【题型】填空题　【知识点】解析几何　【难度】easy
已知椭圆 \( C:\dfrac{x^2}{a^2}+\dfrac{y^2}{b^2}=1(a>b>0) \) 的左、右焦点分别为 \( F_1,F_2 \)，\( P \) 是 \( C \) 上一点，且 \( \overrightarrow{PF_1} \cdot \overrightarrow{PF_2}=0 \)，\( |\overrightarrow{PF_1}|=2|\overrightarrow{PF_2}| \)，则 \( C \) 的离心率为 \underline{\hspace{8cm}}。
【解答】
【答案】$\dfrac{\sqrt{5}}{3}$

【解析】因为 $\overrightarrow{PF_1} \cdot \overrightarrow{PF_2} = 0$，所以 $\overrightarrow{PF_1} \perp \overrightarrow{PF_2}$，

由椭圆定义，得 $|\overrightarrow{PF_1}| + |\overrightarrow{PF_2}| = 2a$，

又因为 $|\overrightarrow{PF_1}| = 2|\overrightarrow{PF_2}|$，

所以 $|\overrightarrow{PF_1}| = 2|\overrightarrow{PF_2}| = \dfrac{4}{3}a$。

设 $C$ 的焦距为 $2c$，由勾股定理，得 $\left(|\overrightarrow{PF_1}|\right)^2 + \left(|\overrightarrow{PF_2}|\right)^2 = (2c)^2$，

又 $|\overrightarrow{PF_1}| = 2|\overrightarrow{PF_2}| = \dfrac{4}{3}a$，所以 $\left(\dfrac{4}{3}a\right)^2 + \left(\dfrac{2}{3}a\right)^2 = (2c)^2$，

所以 $e = \dfrac{c}{a} = \dfrac{\sqrt{5}}{3}$。

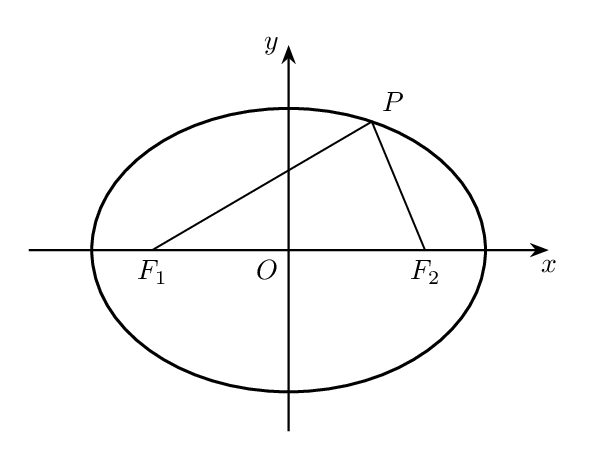